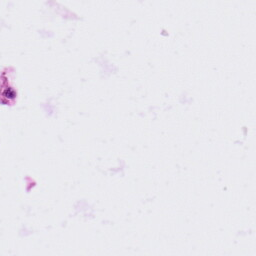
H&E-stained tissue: Ovarian